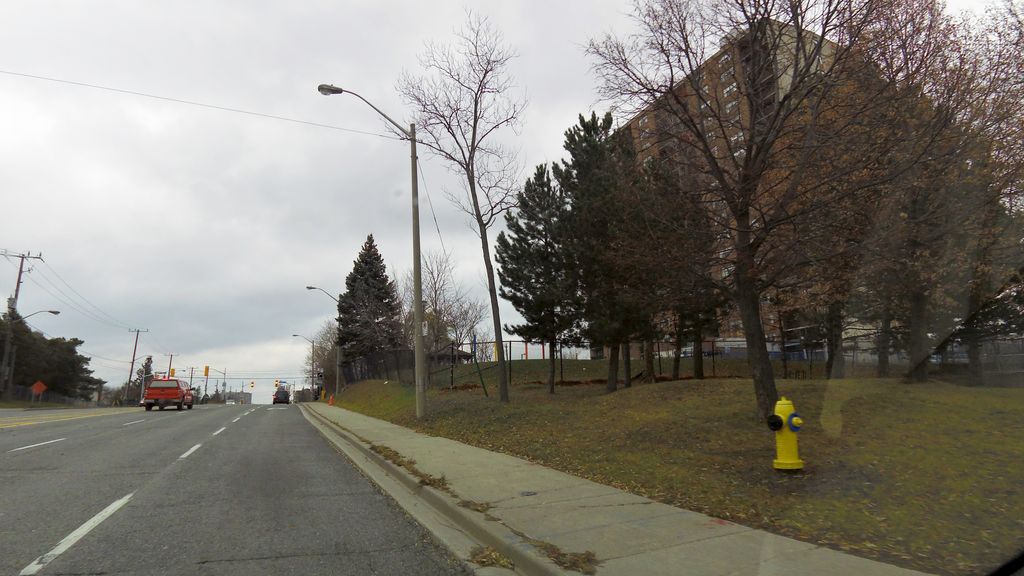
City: toronto